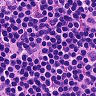
Metastatic tissue present: no